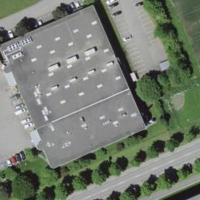
EUNIS habitat code: 54
Species observed at this site:
Artemisia vulgaris
Clematis vitalba